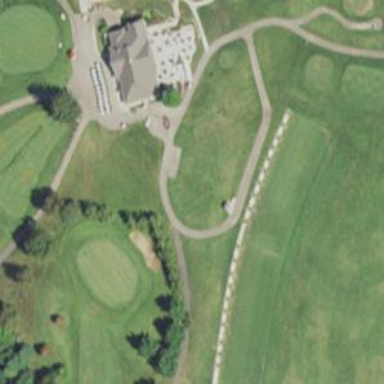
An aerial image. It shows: Well-maintained footway resembling grade1 track. It is path in golf course.